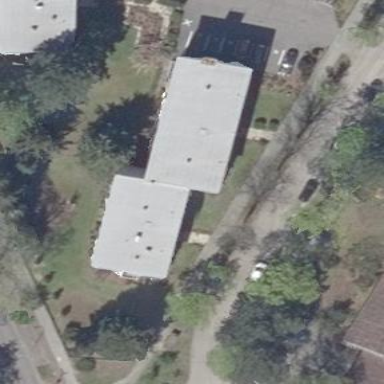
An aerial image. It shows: Building with apartments and flat roof.